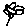
Label: flower